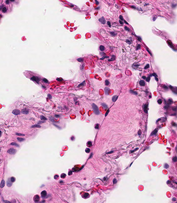
Tumor epithelial tissue: no
Tumor-associated stroma tissue: no
Normal tissue: yes